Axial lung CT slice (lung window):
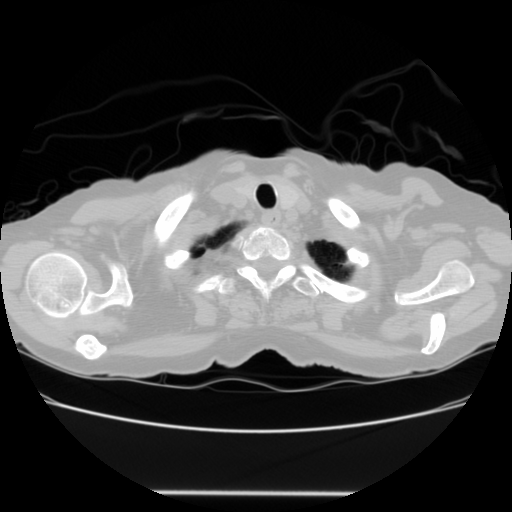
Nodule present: no